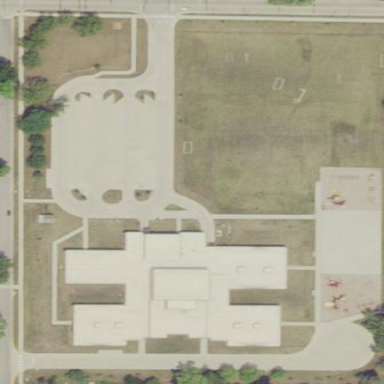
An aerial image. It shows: School.